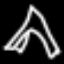
Label: The Eiffel Tower